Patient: sex M, age 68
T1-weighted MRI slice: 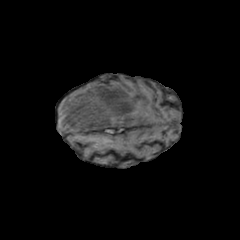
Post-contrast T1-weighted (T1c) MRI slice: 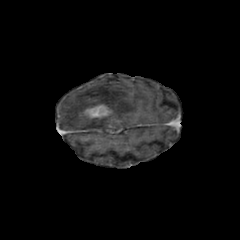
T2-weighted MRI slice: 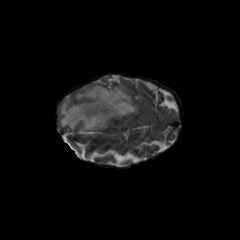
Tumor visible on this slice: yes
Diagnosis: Glioblastoma, IDH-wildtype
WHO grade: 4